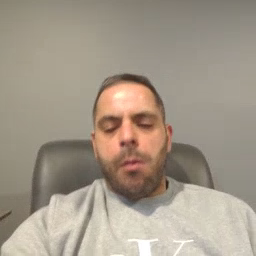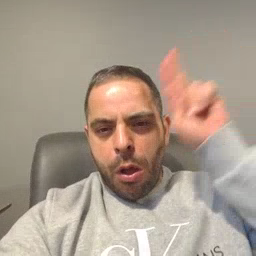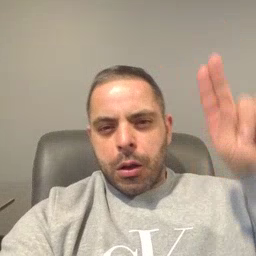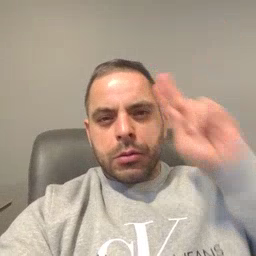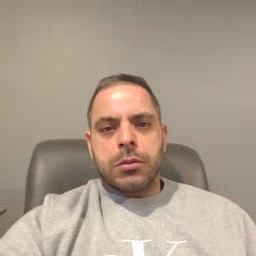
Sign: uncle